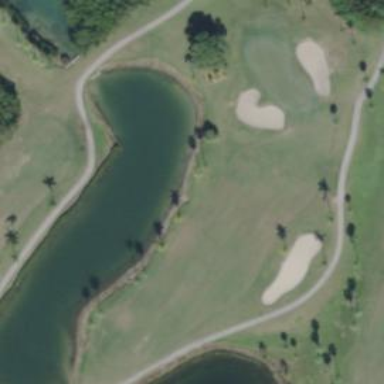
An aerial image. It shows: Golf hole.